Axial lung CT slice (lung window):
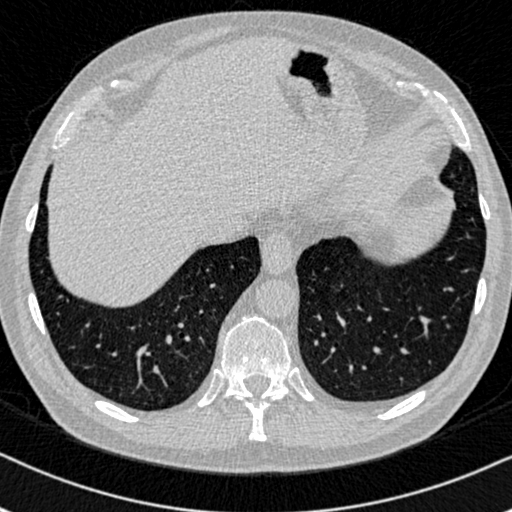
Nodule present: no